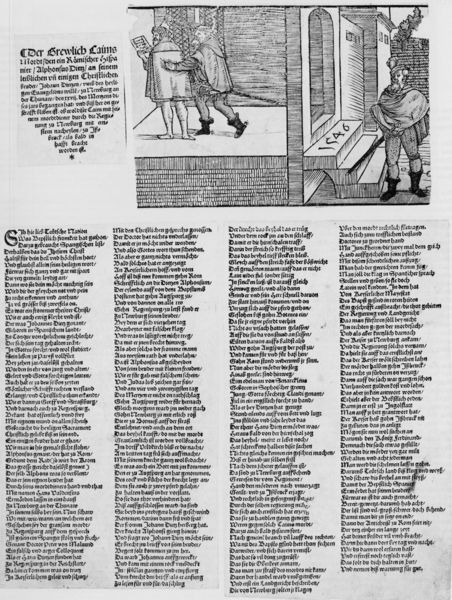
Titel: Der Grewlich Caims Mordt/ den ein Römischer Hispanier
Standort: Zürich.
Institution: Wickiana
Schlagwörter: mann, umhang, menschen, fenster, männer, raum, schwarz, tür, gebäude, haus, wand, architektur, bibel, vorhang, mantel, personen, renaissance, holzschnitt, schrift, bogen, fassade, fußboden, mauer, grafik, graphik, spalten, türe, treppe, treppen, soldaten, deutsch, durchgang, stufen, jahreszahl, tor, eingang, buch, burg, religion, druck, schnitt, seite, illustration, schwert, text, stiefel, ritter, anfang, buchseite, jahr, mittelalter, dürer, heilig, fraktur, flugblatt, altdeutsch, einblattdruck, druckerei, podium, initial, dürrer, liste, gutenberg, 1546, splaten, salten